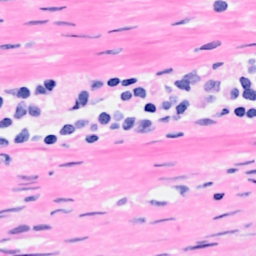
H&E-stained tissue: Breast